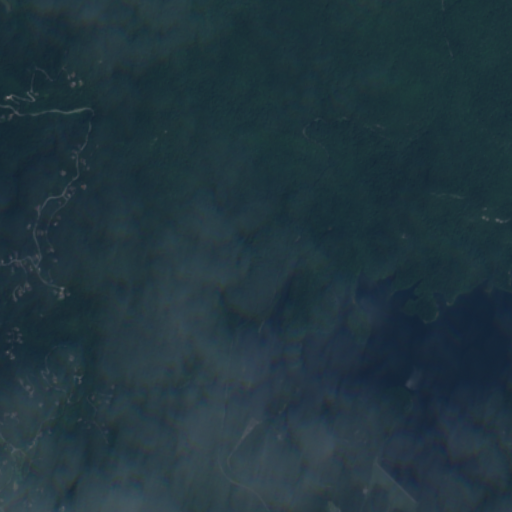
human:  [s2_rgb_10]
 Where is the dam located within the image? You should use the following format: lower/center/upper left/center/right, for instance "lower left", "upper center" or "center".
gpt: The dam is located in the lower right of the image.
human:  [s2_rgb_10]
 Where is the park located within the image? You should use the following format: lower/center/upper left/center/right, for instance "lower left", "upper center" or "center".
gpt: The park is located in the lower center of the image.
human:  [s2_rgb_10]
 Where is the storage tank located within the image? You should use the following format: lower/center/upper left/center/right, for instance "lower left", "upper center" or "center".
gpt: The storage tank is located in the upper left of the image.
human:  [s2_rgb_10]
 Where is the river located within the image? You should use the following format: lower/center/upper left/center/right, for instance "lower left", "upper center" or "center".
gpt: The river is located in the lower center of the image.
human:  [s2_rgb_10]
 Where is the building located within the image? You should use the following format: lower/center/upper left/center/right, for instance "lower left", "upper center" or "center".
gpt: The building is located in the upper left of the image.
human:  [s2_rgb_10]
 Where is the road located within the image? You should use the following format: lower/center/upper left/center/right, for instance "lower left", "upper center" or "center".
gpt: There is no road in the image.